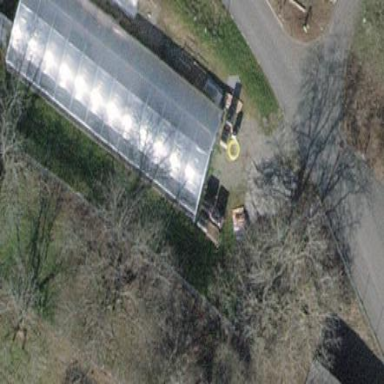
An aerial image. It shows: Greenhouse.